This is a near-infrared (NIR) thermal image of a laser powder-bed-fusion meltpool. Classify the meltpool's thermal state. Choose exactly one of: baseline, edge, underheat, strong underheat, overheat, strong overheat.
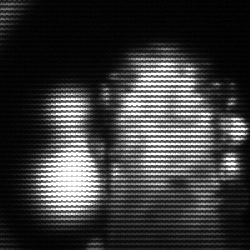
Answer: strong underheat